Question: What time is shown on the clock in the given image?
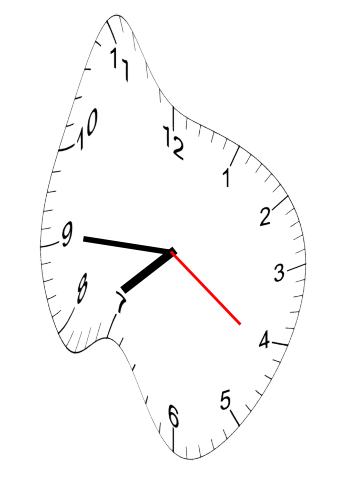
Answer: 07:45:21